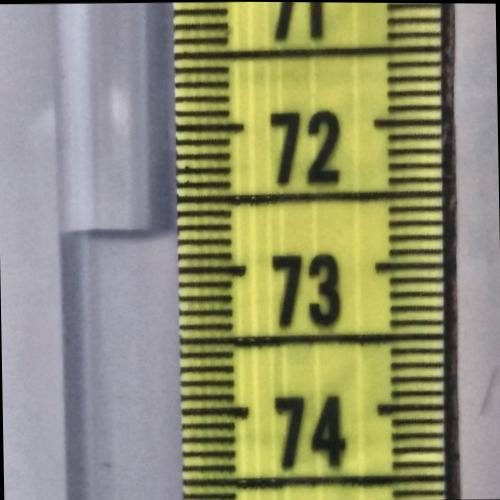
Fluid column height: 72.7 cm